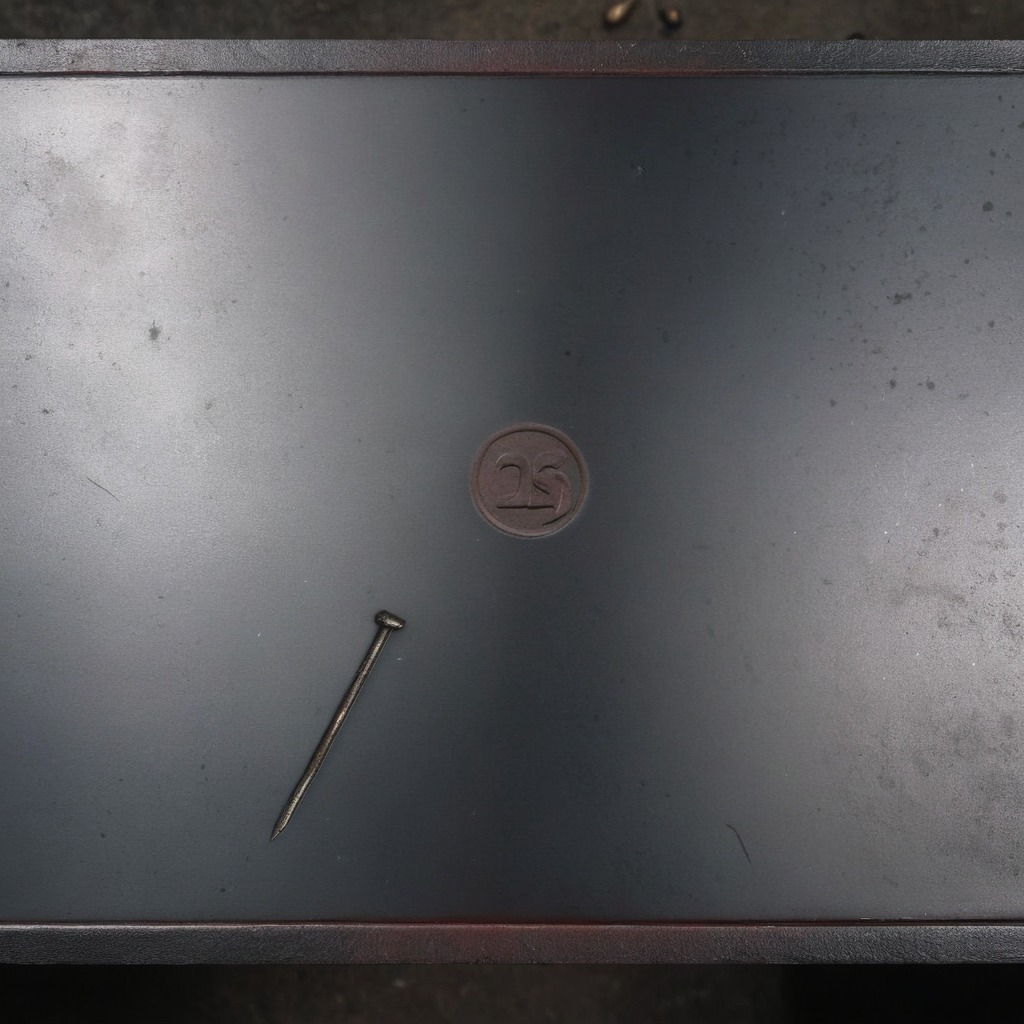
An iron nail is lying on a cold steel table in a mining workshop.